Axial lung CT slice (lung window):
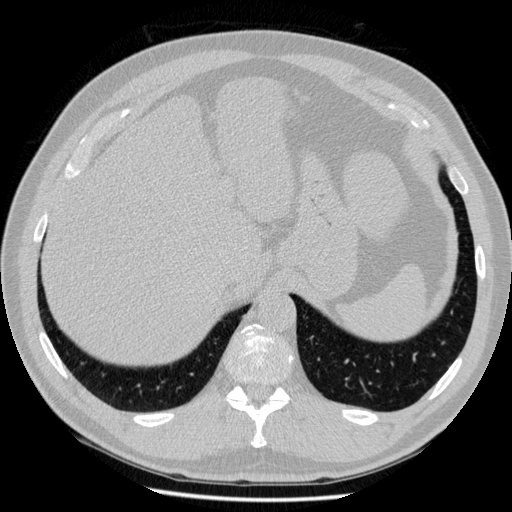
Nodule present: no